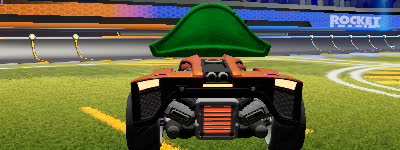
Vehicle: breakout